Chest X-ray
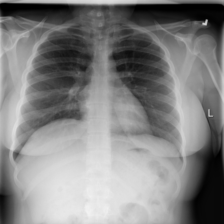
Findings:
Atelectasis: negative
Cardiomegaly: negative
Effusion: negative
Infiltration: negative
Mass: negative
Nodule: negative
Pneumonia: negative
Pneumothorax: negative
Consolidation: negative
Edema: negative
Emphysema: negative
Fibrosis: negative
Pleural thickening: negative
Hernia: negative